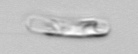
Label: Guinardia_striata